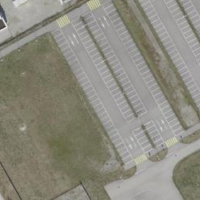
EUNIS habitat code: 52
Species observed at this site:
Phaneroptera falcata